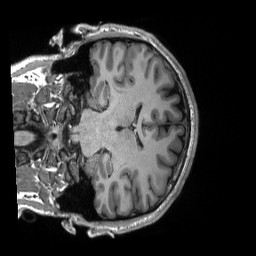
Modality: T1w
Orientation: coronal
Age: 23
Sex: male
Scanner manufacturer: siemens
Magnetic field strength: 3 T
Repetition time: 2.3 s
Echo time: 0.00298 s